Question: i'm using <URL> , the chart result is a collection of SVG elements and i was trying to add some elements to this 'SVG' using jquery
Here is what i have tried
'''
function(chart) { // on chart load complete
$("#highcharts-0 Svg").
append(document.createElementNS("http://www.w3.org/2000/svg", "rect"));
$("#highcharts-0 Svg").find("rect").
attr({x : 100 , y:100 , width : 100 , height : 100 });
console.log($("#highcharts-0 Svg "));
});
'''
i can't really say if this is working or not , all i can see is a '<rect></rect>' element in my 'DOM' with no 'attr'
another notice is when i hover on this element using chrome console it shows the rec on 'x-0 , y=0',

i have an idea that jquery does not append svg elements hop i'm wrong
How can i add element with attributes to SVG using jquery
with help now i have 'id' for the 'rect' element
then i tried to add 'attr' with using the 'id' , but failed
<URL>
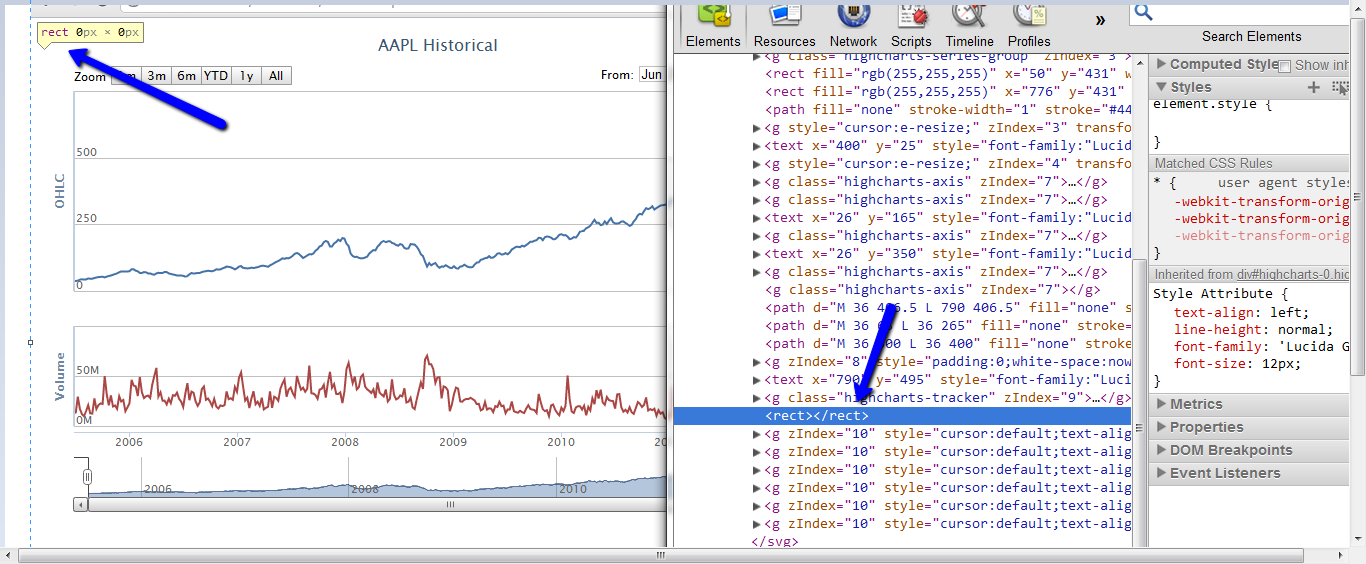
Answer: Highcharts also has a drawing API that you can use to draw rectangles. This works also for VML. Check out <URL>.